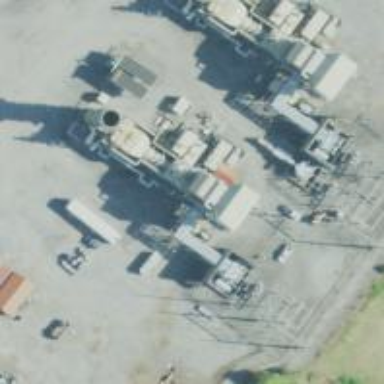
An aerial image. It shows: Gas-powered generator. It is gas turbine type generator.